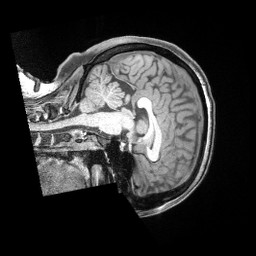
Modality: T1w
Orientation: sagittal
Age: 32
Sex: female
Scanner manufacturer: siemens
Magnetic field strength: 3 T
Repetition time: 2 s
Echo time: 0.00211 s